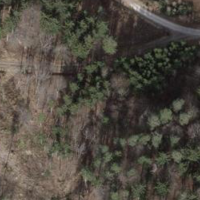
EUNIS habitat code: 44
Species observed at this site:
Cirsium vulgare